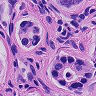
Metastatic tissue present: yes